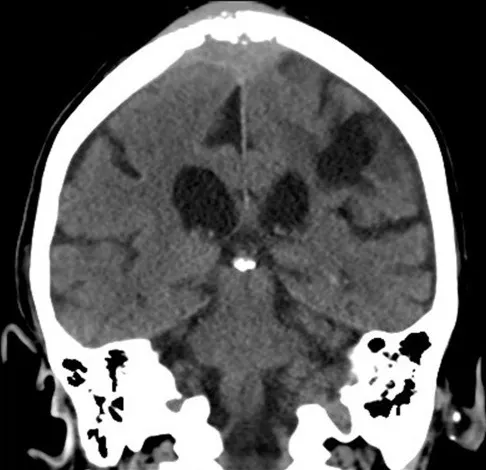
Chest X-ray. This is a posteroanterior chest X-ray taken of the patient at the time of diagnosis. It demonstrates the opacity in the left upper lobe of the lung consistent with lung cancer.
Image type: radiology (ct)